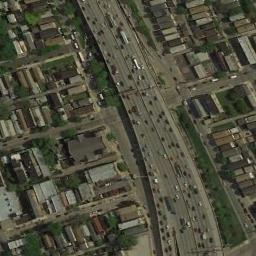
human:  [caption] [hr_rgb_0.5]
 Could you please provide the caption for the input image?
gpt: There are many cars on the lower left side of the highway .

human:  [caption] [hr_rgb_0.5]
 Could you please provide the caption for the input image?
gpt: There are many buildings and roads and green plants on both sides of the freeway, And there are many cars on the freeway .

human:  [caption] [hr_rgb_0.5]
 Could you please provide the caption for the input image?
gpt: A freeway with a small bend goes through the block and some cars are driving on the freeway .

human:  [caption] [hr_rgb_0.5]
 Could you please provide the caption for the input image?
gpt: The freeway goes through some houses .

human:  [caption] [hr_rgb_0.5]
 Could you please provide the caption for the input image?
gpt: There are many buildings beside the freeway on urban area .